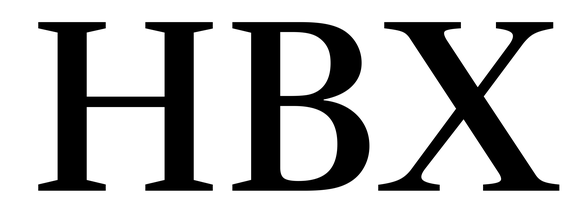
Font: LibreCaslonText_Medium